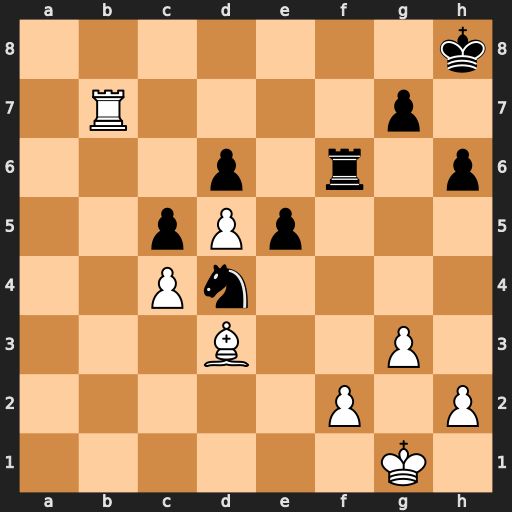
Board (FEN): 7k/1R4p1/3p1r1p/2pPp3/2Pn4/3B2P1/5P1P/6K1
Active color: w
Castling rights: -
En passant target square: -
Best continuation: Rb8+ Rf8 Rxf8#